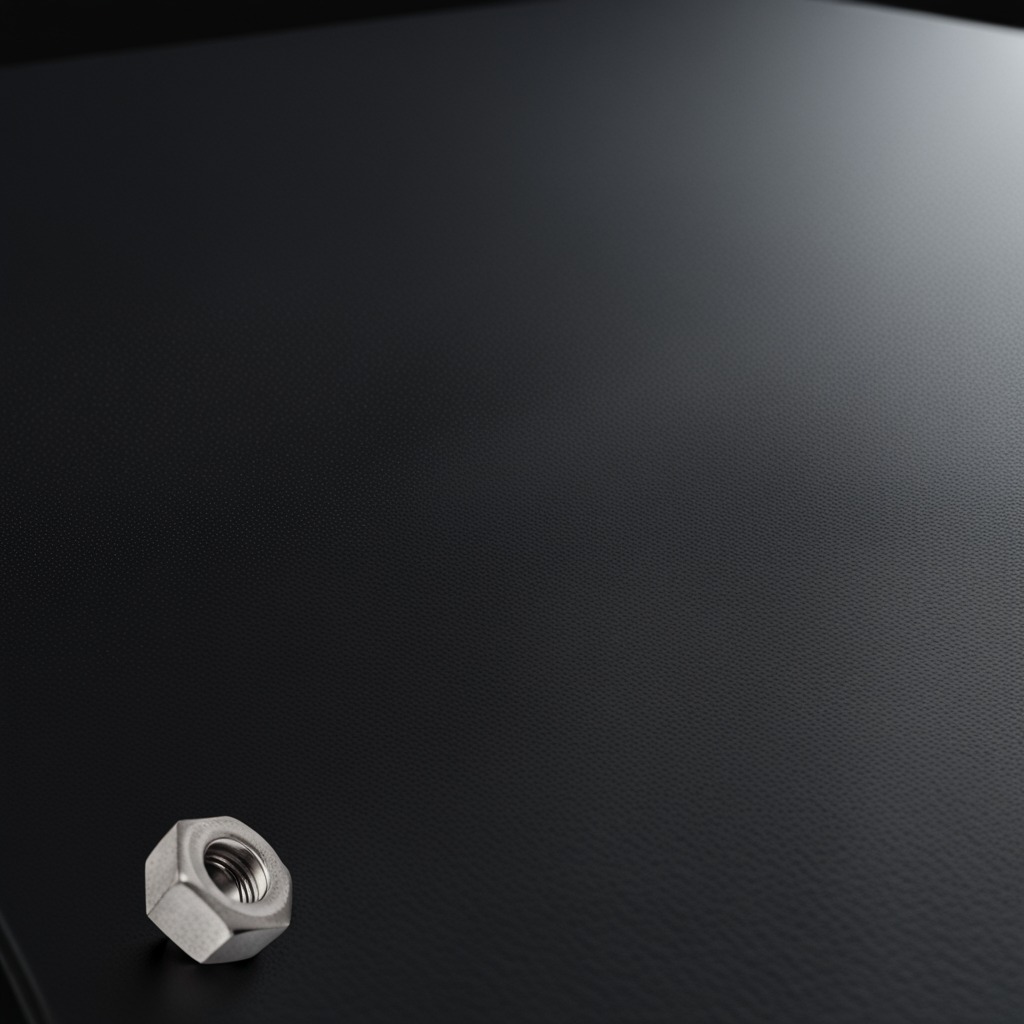
A metal nut is lying on the granite tabletop.